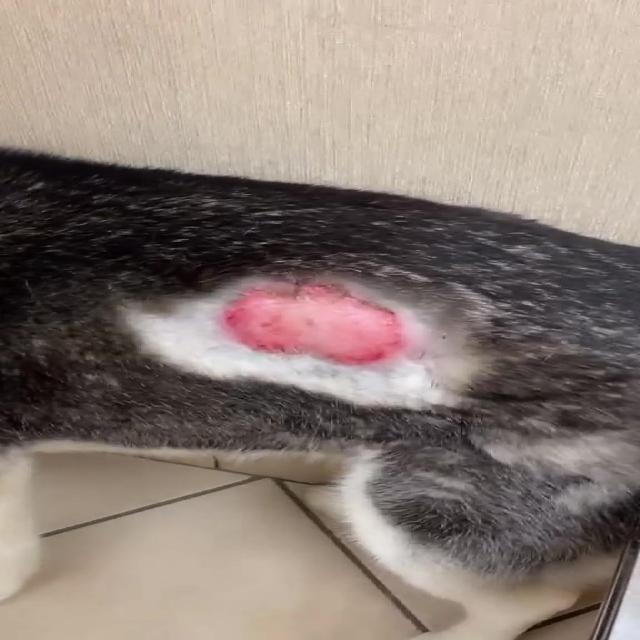
Canine dermatitis — inflammation of the skin presenting with erythema, pruritus, papules, and excoriation. May be allergic, contact, or atopic in origin.